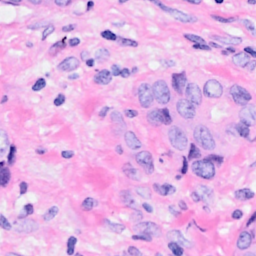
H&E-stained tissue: Breast